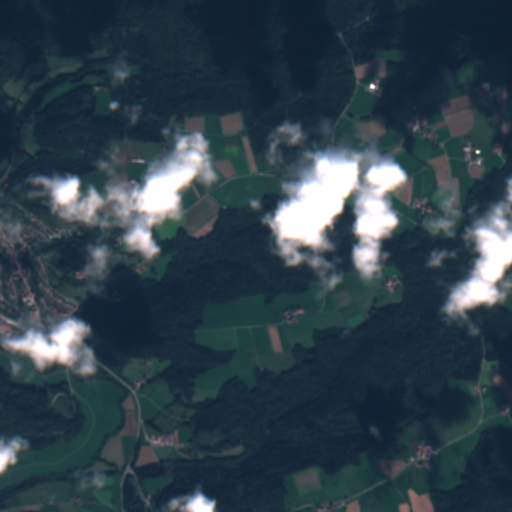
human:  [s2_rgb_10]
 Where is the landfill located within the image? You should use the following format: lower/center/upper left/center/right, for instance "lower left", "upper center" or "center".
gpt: The landfill is located in the lower left of the image.
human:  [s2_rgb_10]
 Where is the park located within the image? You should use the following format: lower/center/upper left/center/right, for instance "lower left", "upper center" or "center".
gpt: The park is located in the lower left of the image.
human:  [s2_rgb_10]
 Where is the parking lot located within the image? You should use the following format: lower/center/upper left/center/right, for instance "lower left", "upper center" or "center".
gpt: The parking lot is located in the lower left of the image.
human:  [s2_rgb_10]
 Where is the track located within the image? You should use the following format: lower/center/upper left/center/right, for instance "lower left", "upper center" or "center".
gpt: The track is located in the lower left of the image.
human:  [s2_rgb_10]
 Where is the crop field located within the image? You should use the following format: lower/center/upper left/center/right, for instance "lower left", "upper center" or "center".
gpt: There is no crop field in the image.